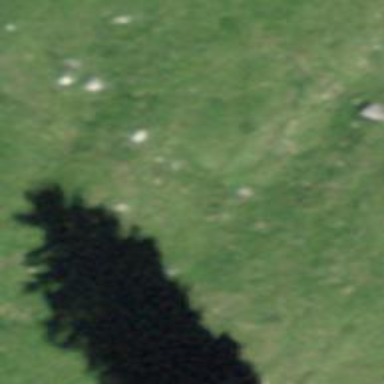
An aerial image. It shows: Grassy path.